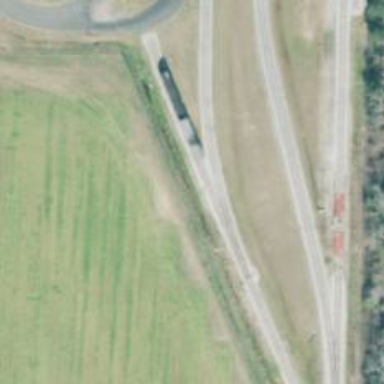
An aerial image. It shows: Spur railway track used for agricultural freight transport.